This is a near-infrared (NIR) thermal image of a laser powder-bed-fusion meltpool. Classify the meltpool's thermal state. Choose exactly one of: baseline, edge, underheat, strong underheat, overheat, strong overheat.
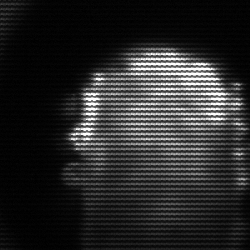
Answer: baseline